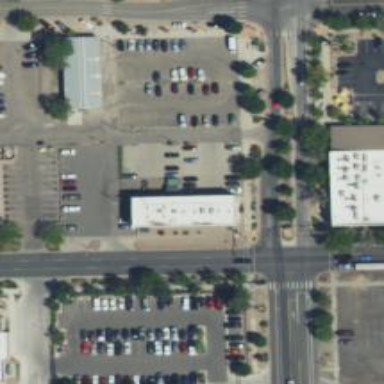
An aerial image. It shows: Parking space.